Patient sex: F
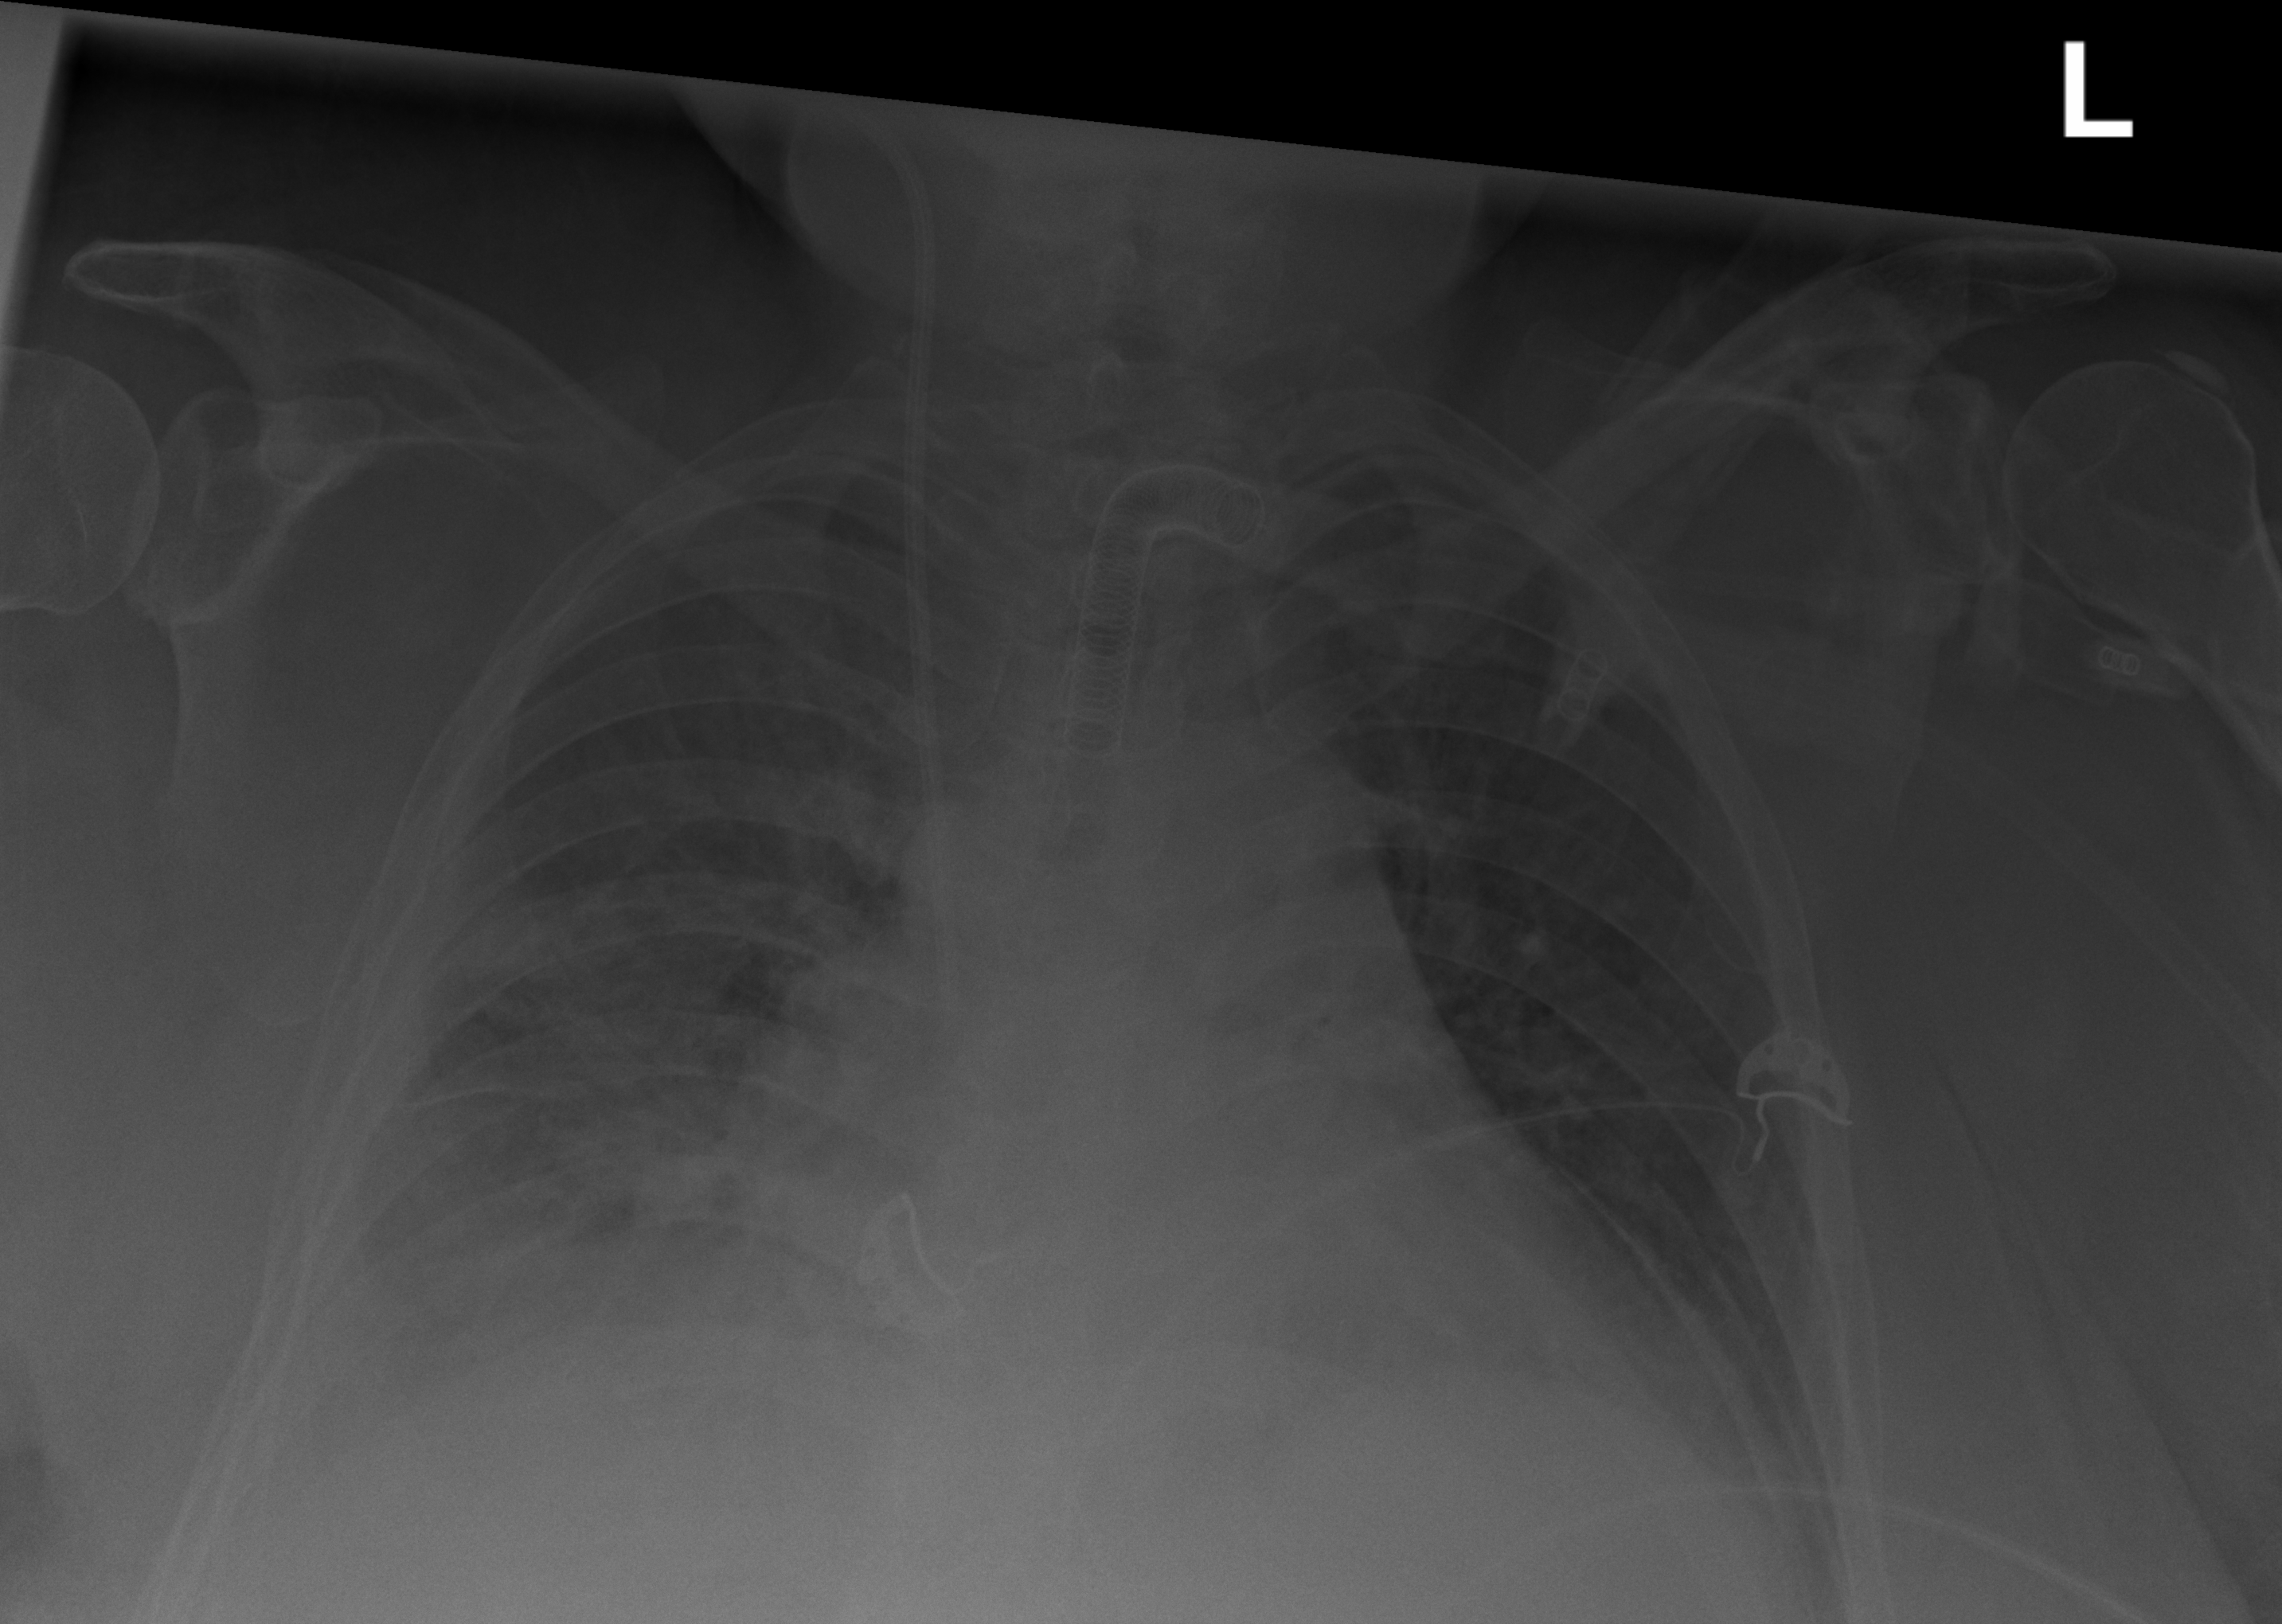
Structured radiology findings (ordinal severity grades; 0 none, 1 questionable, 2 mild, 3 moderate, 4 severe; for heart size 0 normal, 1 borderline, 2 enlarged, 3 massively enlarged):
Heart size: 2
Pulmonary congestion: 2
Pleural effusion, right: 2
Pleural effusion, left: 0
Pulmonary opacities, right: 2
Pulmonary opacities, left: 0
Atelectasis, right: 2
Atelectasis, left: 0